【题型】选择题　【知识点】函数　【难度】easy
函数$f(x)$的大致图象如图所示，设$f(x)$的导函数为$f'(x)$，则$f'(x)f(x)>0$的解集为（ ）

\vspace{2em}
\noindent A．$(-\infty, 0) \cup (1, 3)$ \hspace{2em} B．$(1, 3)$ \\
\noindent C．$(0, 1) \cup (3, +\infty)$ \hspace{1.5em} D．$(-\infty, 0) \cup (3, +\infty)$
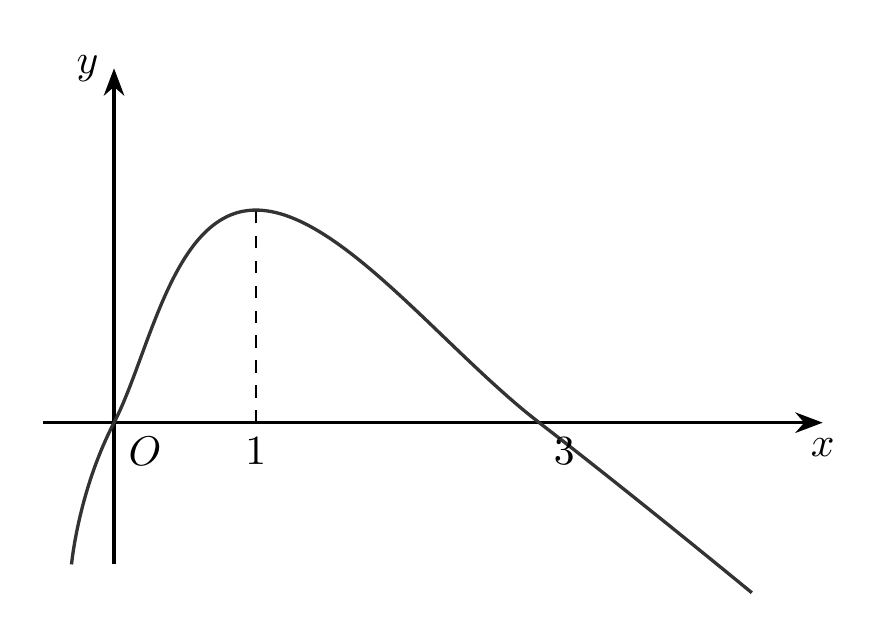
【解答】
\noindent 【答案】C
\vspace{1em}
\noindent 【分析】因为$f'(x)f(x)>0$，所以$f'(x), f(x)$同号，由图像可知$f'(x), f(x)$的符号即可判断．
\vspace{1em}
\noindent 【解答】解：由图像可知，在$(-\infty, 0)$与$(3, +\infty)$上，$f(x)<0$,\\
在$(0, 3)$上，$f(x)>0$,\\
在$(-\infty, 1)$上，$f'(x)>0$，在$(1, +\infty)$上，$f'(x)<0$,\\
因为$f'(x)f(x)>0$，所以$f'(x), f(x)$同号，\\
综上：在$(0, 1) \cup (3, +\infty)$区间上，$f'(x), f(x)$同号．\\
故选：C.
\vspace{1em}
\noindent 【点评】本题考查利用导数研究函数的单调性，属于简单题．